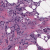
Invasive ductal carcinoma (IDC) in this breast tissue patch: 1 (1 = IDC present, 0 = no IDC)